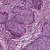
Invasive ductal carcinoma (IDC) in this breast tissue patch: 0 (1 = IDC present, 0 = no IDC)